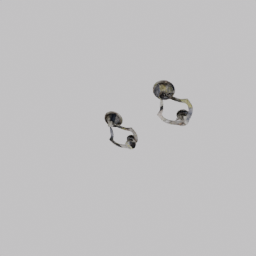
Label: mechanical